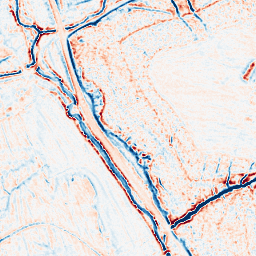
Category: edge_preserving
Decomposition family: bilateral
Decomposition parameters: d: 9
sigma_color: 25
sigma_space: 50
Upsampling method: bilinear
Upsampling parameters: scale: 4
Upsampling scale: 4